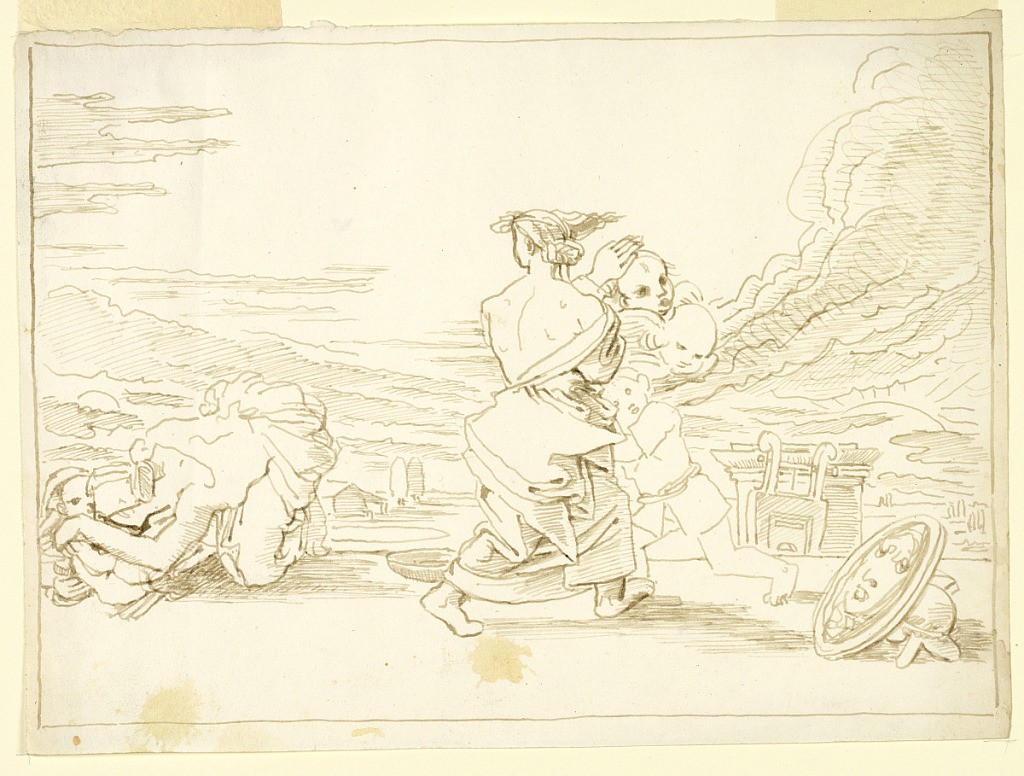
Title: Sketch for a Painting: Abduction of a Child
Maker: Fortunato Duranti, Italian, 1787 - 1863
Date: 1825-1850
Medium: Pen and brown ink on paper
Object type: Drawing
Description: A figure with a small child flees in a classical landscape. At left, another figure crouches over a child. Two seraphs in the sky and a large setting sun. Ink framing line.